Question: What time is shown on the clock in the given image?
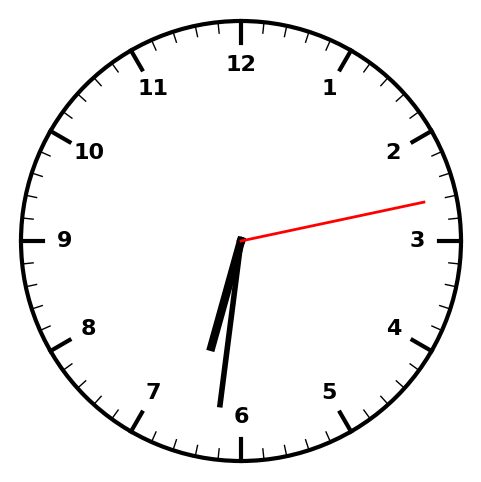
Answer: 06:31:13